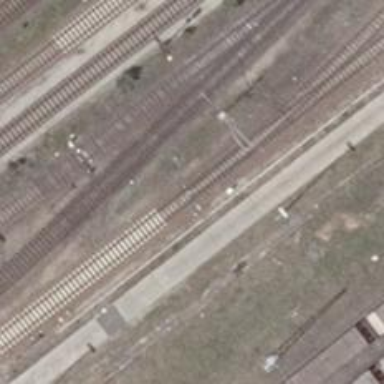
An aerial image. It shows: Rail yard with electrified contact lines for the trains.